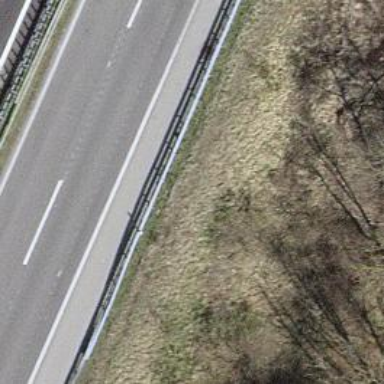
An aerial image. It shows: Guard rail.